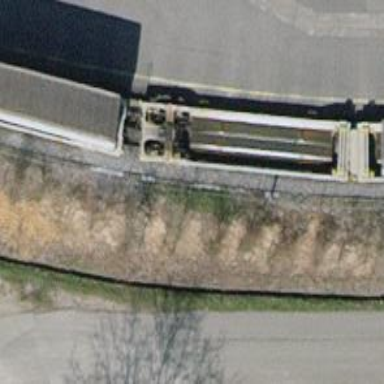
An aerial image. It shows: Single-track railway yard.